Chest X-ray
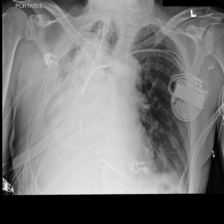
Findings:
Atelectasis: negative
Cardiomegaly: negative
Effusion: positive
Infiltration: positive
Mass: negative
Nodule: negative
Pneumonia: negative
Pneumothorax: negative
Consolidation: negative
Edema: negative
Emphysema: negative
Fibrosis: negative
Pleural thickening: negative
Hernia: negative